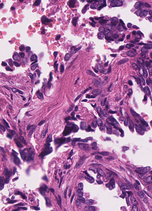
Tumor epithelial tissue: yes
Tumor-associated stroma tissue: yes
Normal tissue: no